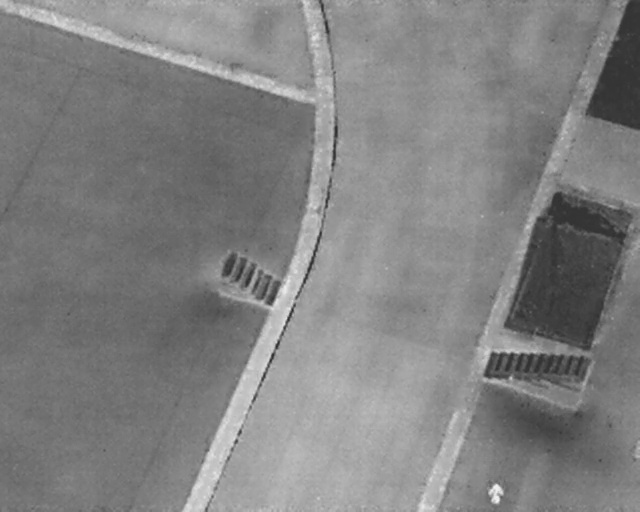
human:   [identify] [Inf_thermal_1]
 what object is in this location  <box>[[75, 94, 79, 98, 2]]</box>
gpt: <ref>1 large person at the bottom right</ref>